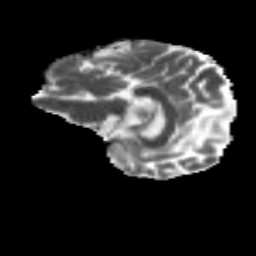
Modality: MD
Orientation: sagittal
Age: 70
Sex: female
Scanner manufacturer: siemens
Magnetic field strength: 3 T
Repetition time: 4.71 s
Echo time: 0.0906 s